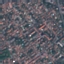
Land use / land cover class: Residential